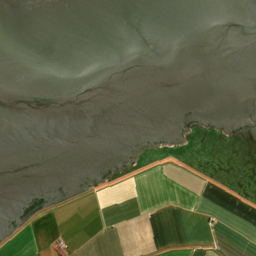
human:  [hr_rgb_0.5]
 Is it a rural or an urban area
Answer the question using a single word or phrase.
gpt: rural

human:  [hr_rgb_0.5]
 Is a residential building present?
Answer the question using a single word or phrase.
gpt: yes

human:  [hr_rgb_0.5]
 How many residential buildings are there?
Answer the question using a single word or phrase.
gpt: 3

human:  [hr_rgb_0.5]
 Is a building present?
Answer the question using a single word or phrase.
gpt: yes

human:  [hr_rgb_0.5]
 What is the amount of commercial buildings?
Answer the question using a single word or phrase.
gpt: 1

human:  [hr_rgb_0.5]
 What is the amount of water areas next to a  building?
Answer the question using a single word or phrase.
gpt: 3

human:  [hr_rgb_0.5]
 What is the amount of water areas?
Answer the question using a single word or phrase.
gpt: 3

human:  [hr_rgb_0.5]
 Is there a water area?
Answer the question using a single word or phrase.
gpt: yes

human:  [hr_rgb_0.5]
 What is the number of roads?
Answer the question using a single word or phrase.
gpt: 20

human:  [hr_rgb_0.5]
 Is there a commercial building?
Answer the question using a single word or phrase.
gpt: yes

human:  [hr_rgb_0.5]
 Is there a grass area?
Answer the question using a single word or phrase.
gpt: yes

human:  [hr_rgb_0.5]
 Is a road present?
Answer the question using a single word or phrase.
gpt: yes

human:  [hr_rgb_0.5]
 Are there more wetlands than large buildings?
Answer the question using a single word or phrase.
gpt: yes

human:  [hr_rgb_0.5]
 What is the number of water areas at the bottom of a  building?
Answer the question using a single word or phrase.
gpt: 1

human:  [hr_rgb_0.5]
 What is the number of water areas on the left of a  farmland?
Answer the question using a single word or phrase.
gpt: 1

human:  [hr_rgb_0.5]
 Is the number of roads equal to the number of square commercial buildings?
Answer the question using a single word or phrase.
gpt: no

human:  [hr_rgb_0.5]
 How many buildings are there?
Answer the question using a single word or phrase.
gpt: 4

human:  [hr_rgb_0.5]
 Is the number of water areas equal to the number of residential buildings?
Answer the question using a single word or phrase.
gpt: yes

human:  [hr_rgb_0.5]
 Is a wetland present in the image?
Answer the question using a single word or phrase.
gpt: yes

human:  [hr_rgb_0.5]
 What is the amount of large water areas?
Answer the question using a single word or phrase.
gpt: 2

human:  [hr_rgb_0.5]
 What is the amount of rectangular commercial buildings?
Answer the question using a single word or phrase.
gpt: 1

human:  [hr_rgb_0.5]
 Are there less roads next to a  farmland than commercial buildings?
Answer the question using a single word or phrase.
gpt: no

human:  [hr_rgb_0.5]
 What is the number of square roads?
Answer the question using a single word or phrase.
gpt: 0

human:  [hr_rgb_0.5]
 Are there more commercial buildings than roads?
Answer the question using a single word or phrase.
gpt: no

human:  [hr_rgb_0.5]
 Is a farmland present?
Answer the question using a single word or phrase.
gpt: yes

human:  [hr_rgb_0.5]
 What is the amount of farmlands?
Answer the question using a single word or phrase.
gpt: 12

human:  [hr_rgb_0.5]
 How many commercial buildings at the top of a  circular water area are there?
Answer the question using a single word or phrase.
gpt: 0

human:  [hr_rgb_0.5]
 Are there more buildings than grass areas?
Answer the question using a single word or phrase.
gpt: no

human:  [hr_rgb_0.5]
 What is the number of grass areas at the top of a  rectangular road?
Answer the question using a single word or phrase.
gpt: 0

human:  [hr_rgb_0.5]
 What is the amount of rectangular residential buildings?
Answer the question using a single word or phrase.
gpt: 2

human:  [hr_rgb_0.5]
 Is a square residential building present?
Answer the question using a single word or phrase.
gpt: no

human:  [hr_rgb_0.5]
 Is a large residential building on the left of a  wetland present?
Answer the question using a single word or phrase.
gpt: no

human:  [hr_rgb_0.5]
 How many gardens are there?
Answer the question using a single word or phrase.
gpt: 1

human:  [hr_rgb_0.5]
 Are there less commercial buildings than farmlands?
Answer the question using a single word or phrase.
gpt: yes

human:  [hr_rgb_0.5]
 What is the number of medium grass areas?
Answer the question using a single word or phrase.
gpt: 7

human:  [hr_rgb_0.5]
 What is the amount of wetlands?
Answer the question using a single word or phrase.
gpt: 9

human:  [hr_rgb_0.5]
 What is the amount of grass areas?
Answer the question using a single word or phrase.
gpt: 14

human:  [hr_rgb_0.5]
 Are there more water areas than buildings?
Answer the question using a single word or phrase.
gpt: no

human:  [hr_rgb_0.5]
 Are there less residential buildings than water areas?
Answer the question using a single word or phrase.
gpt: no

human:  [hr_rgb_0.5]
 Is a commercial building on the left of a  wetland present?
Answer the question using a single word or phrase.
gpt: yes

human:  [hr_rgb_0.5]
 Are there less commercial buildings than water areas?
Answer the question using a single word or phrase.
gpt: yes

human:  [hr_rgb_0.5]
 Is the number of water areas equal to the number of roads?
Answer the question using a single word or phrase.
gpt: no

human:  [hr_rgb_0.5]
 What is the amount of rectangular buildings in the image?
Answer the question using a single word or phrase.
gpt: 3

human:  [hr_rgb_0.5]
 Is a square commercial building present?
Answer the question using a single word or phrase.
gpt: no

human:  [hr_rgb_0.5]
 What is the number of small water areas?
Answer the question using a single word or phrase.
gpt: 1

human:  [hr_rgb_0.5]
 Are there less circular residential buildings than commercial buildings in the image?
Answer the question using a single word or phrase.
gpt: yes

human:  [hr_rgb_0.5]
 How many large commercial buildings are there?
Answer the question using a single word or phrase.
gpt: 0

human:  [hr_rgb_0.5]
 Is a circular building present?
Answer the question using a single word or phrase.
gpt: no

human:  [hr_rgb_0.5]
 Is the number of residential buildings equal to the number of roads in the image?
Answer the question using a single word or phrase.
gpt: no

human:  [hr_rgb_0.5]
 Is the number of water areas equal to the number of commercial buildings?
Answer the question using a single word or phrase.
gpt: no

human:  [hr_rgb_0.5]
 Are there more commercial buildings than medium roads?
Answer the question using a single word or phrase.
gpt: yes

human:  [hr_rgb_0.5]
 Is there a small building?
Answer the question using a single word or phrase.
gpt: yes

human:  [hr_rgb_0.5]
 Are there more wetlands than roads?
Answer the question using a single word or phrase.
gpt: no

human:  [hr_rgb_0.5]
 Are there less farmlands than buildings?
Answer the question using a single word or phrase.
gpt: no

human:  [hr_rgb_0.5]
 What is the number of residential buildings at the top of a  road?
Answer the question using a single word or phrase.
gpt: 3

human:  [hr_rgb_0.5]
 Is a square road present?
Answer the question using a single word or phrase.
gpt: no

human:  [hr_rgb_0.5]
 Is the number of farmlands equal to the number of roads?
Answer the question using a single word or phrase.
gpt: no

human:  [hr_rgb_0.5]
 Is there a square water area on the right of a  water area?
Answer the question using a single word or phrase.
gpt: no

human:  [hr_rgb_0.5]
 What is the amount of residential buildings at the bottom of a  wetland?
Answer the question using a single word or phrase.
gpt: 3

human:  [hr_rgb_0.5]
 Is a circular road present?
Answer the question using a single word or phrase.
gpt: no

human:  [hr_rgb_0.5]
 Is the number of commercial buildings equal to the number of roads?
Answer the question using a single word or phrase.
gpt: no

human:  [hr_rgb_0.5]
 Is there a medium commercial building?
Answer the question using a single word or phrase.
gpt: no

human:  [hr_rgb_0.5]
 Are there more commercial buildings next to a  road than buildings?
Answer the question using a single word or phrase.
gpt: no

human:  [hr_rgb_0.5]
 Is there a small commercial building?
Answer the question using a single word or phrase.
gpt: yes